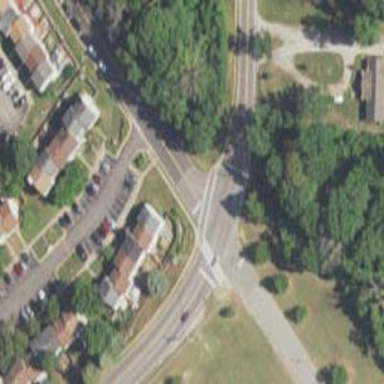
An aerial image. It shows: Unmarked crossing on footway.